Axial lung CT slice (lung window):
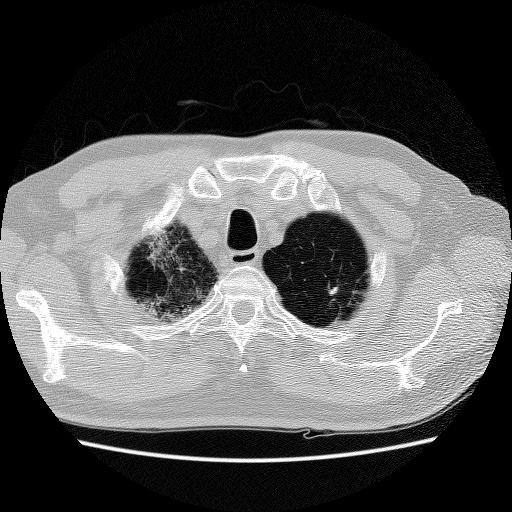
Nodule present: yes
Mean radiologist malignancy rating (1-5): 2.5